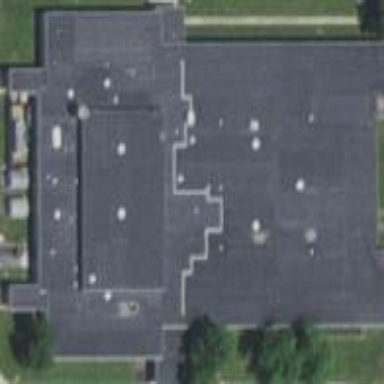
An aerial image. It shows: School building.